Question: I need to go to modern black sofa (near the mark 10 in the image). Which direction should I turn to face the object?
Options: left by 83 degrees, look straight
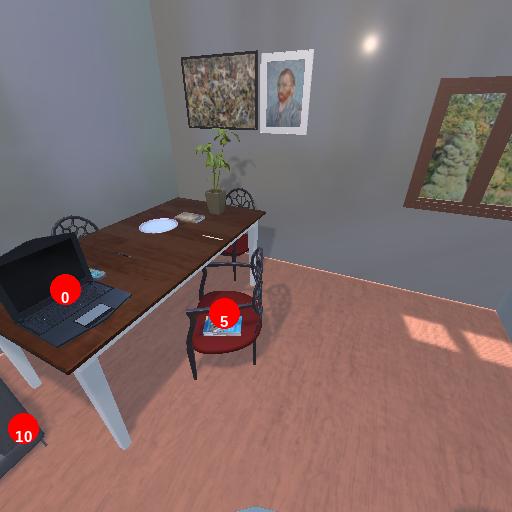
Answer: left by 83 degrees